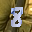
Label: 8